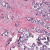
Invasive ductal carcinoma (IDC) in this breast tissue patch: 1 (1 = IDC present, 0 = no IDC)